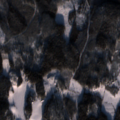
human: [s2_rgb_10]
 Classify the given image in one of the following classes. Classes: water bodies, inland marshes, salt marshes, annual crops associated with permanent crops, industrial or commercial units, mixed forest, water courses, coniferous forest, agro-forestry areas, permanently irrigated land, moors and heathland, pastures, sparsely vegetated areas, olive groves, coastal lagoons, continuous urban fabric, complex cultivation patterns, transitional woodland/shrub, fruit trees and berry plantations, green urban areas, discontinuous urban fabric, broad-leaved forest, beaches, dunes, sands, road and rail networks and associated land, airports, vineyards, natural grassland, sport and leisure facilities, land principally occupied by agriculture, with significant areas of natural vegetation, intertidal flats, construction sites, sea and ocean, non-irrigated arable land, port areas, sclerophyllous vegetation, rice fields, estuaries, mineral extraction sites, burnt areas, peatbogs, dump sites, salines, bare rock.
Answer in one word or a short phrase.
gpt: land principally occupied by agriculture, with significant areas of natural vegetation, coniferous forest, mixed forest